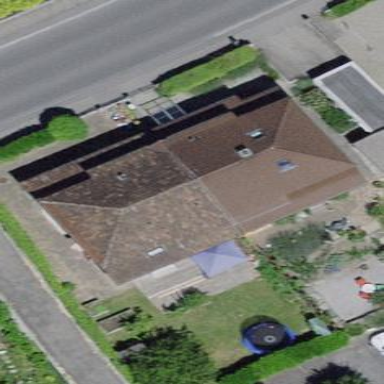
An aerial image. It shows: Apartment building with hipped roof.